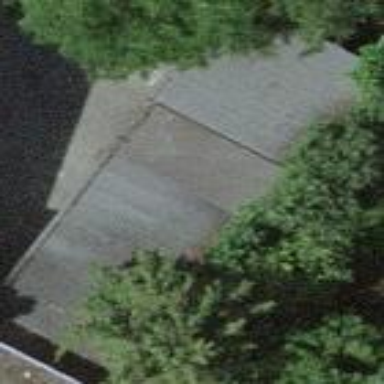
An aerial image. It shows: Group of garages.